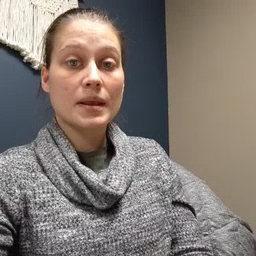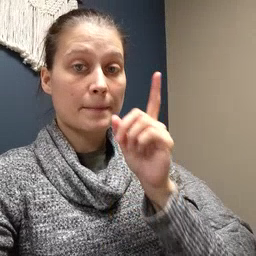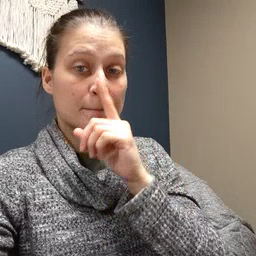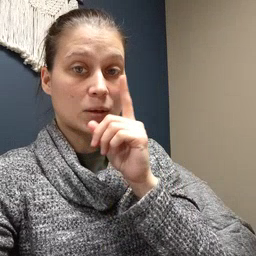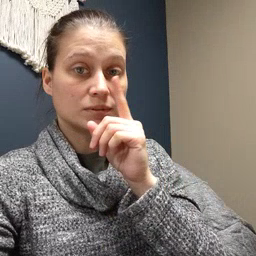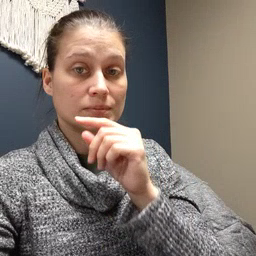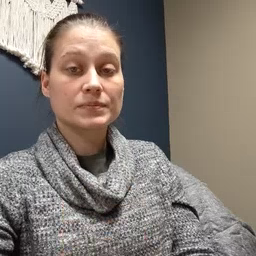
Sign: mouse